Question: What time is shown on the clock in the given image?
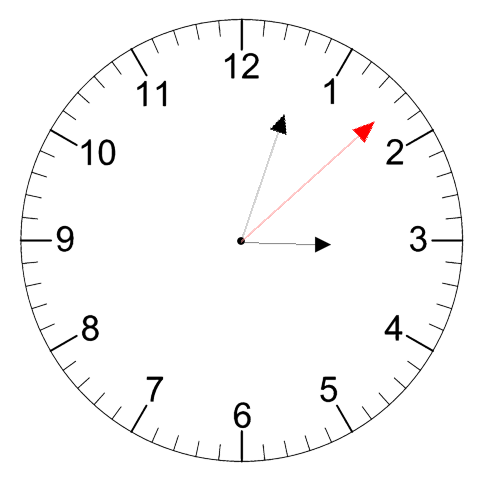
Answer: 03:03:08